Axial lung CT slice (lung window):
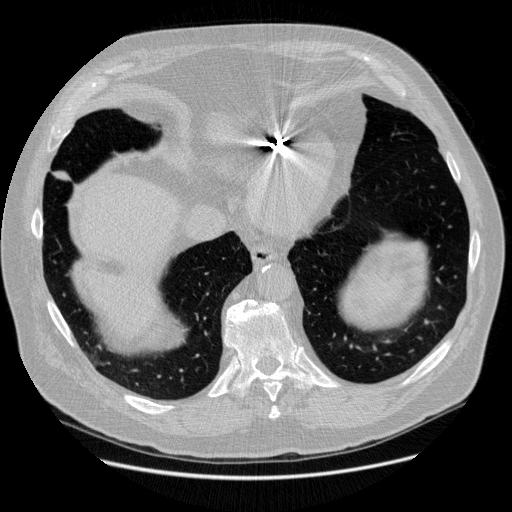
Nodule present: no